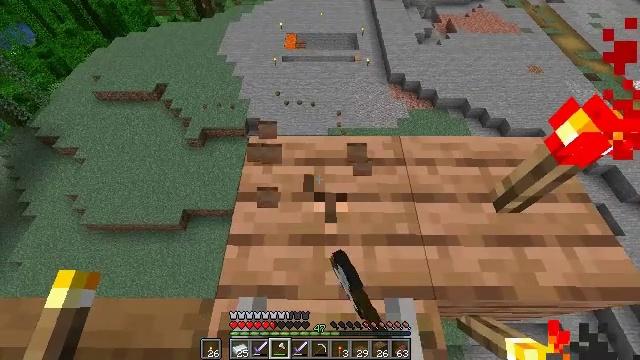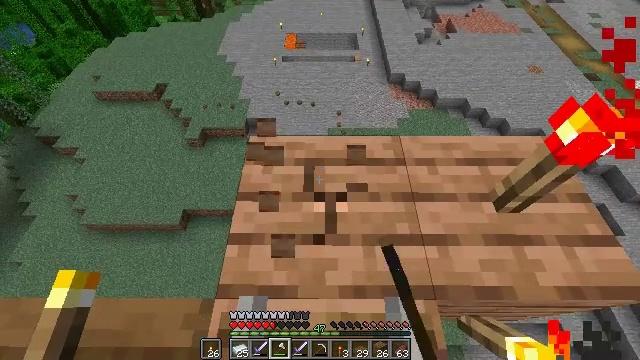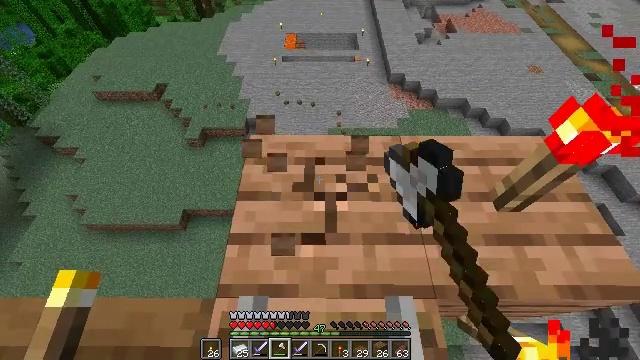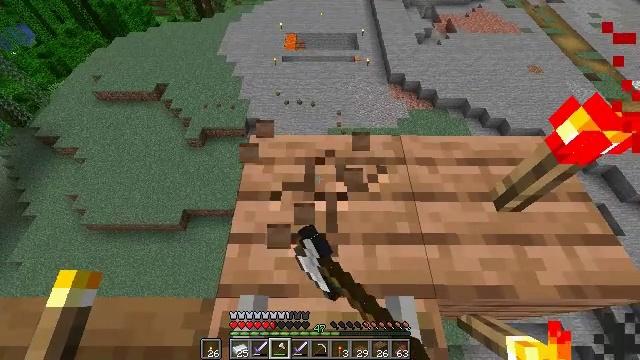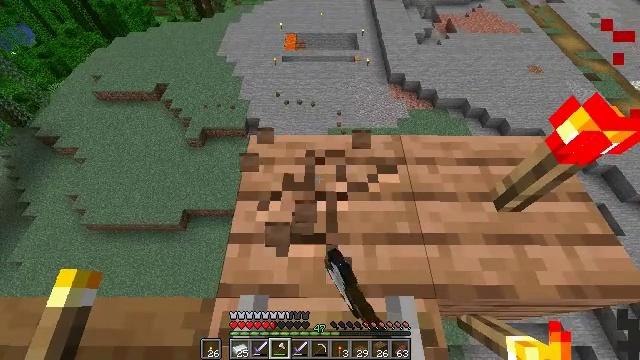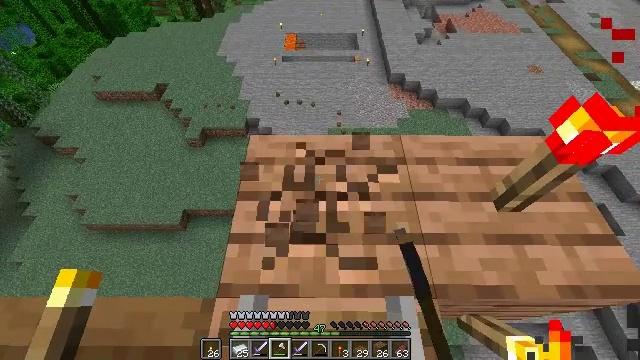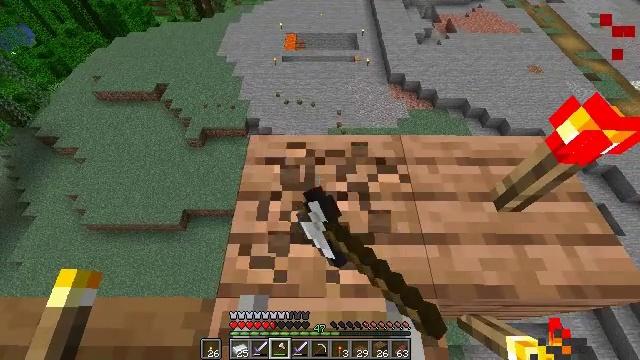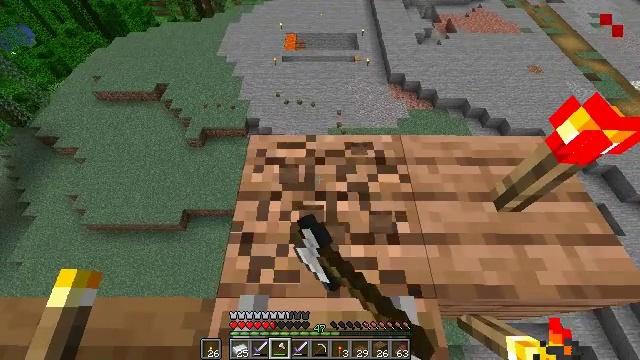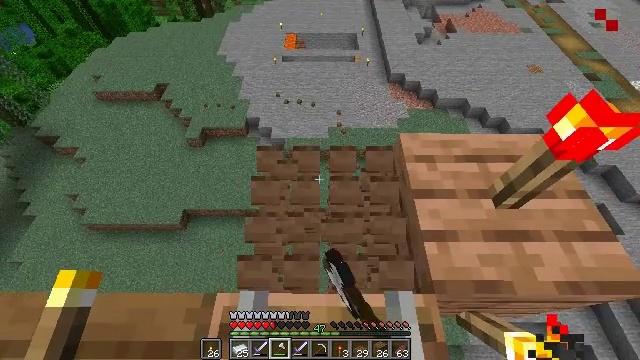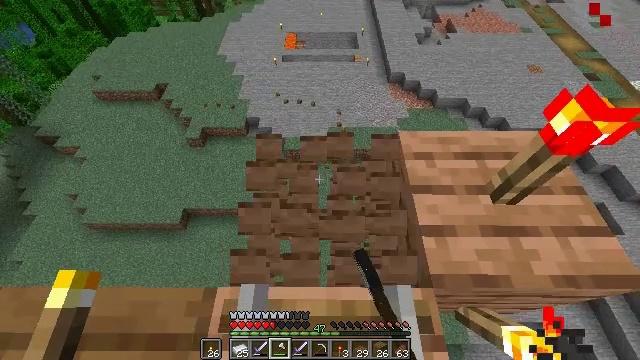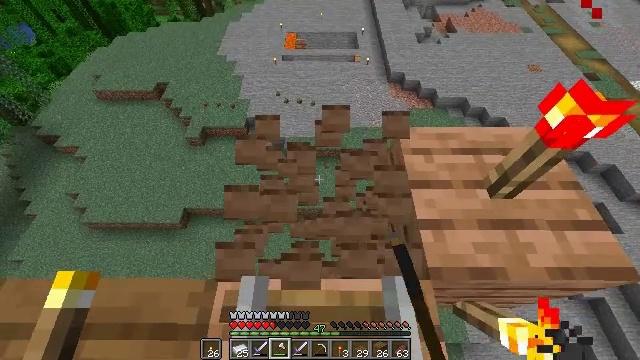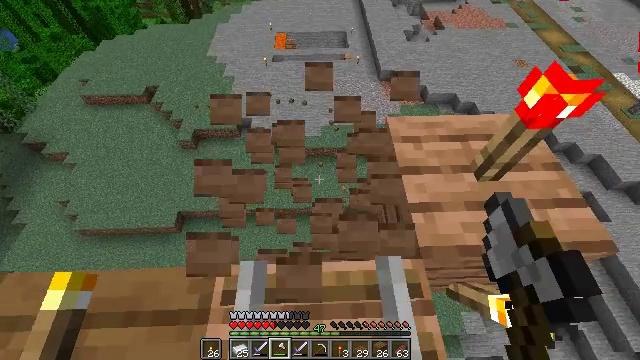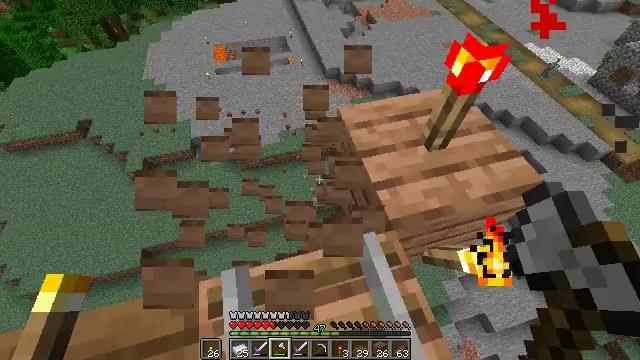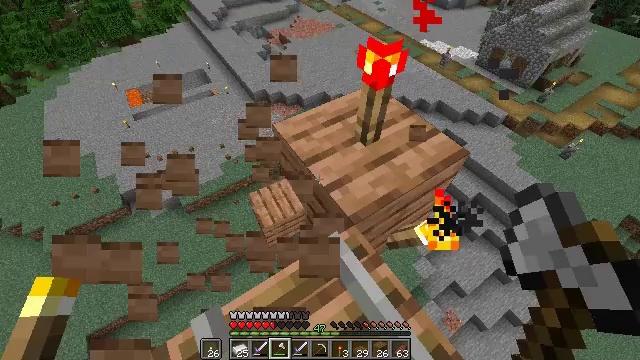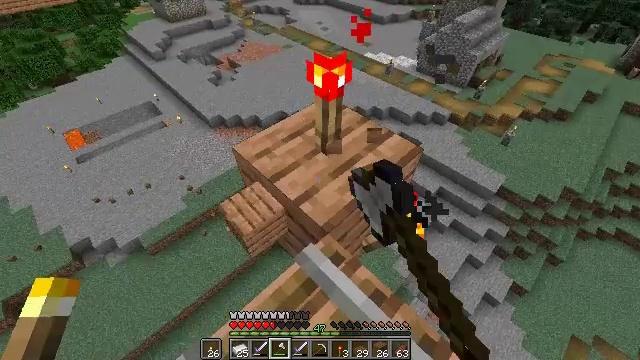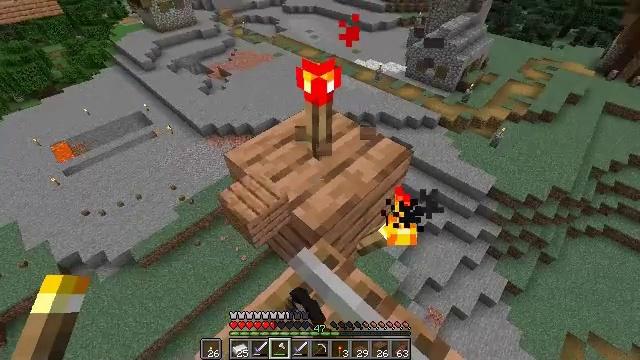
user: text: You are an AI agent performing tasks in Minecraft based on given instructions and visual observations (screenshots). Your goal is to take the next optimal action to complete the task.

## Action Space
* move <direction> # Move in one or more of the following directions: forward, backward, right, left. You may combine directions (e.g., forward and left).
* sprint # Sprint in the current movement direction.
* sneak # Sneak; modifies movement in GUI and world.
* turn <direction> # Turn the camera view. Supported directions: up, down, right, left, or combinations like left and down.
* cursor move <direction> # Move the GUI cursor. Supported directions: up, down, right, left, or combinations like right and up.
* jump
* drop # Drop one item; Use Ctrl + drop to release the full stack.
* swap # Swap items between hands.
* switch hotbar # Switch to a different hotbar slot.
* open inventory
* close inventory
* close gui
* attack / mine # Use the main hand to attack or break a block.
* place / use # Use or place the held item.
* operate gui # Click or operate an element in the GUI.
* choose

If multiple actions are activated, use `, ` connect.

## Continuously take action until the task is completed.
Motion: motion action
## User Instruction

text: Gather jungle planks for building.
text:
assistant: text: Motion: sneak, attack / mine
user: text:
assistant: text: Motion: sneak, attack / mine
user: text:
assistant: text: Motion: sneak, attack / mine
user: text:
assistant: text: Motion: sneak, attack / mine
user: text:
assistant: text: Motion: sneak, attack / mine
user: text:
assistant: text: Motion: sneak, attack / mine
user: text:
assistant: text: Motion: sneak, attack / mine
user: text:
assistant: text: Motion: move back, sneak, attack / mine
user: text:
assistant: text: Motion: move back, sneak, attack / mine
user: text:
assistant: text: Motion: move back, sneak, attack / mine
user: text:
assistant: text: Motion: move back, sneak, turn right, attack / mine
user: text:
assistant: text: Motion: move back, sneak, turn right, attack / mine
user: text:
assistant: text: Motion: sneak, turn right and up, attack / mine
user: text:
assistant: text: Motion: sneak, turn right and up, attack / mine
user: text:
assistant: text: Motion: sneak, turn right and up, attack / mine
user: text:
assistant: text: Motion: sneak, attack / mine
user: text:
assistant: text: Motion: sneak, attack / mine
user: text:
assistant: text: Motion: sneak, attack / mine
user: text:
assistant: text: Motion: sneak, attack / mine
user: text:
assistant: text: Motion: sneak, attack / mine
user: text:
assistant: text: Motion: sneak, attack / mine
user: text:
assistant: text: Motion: sneak, attack / mine
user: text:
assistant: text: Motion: sneak, attack / mine
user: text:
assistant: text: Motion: sneak, attack / mine
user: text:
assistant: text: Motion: sneak, attack / mine
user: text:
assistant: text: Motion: sneak, attack / mine
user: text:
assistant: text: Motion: sneak, attack / mine
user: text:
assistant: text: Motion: sneak, attack / mine
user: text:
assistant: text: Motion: sneak, attack / mine
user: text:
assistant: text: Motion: sneak, attack / mine